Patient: sex F, age 34
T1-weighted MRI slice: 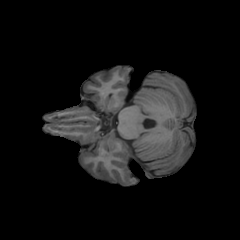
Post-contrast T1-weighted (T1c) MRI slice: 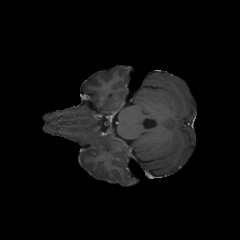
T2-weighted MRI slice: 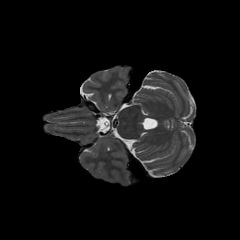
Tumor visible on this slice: no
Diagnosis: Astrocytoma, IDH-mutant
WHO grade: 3